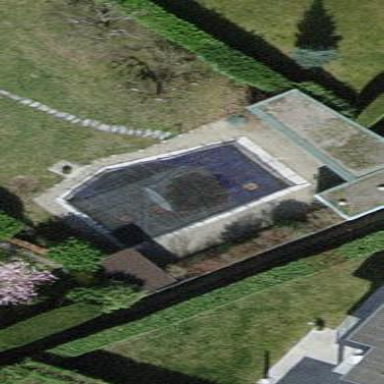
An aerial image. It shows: Swimming pool located in leisure land.